Question: I used below cocos2d-swift code, giving 1 error. See below image.
'''
var calBck = CCActionCallBlock.actionWithBlock({
self.showGlassEffect()
}) as CCActionCallBlock
var seq = CCActionSequence.actions(move, delay, calBck, nil) as CCActionSequence
'''

How to use CCActionCallBlock in Cocos2d Swift ?
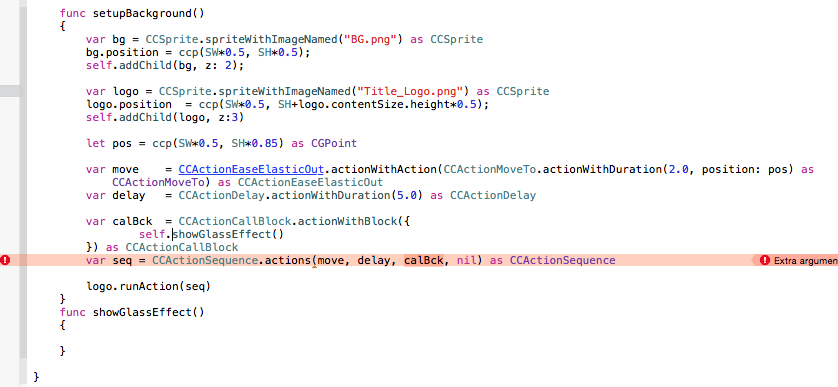
Answer: You need to use:
'''
var seq = CCActionSequence.actionWithArray(arr) as CCActionSequence
'''